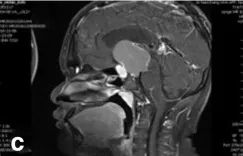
The pre- and post - operative MR images. Coronal T2-weighted magnetic resonance image. Taken before operation showed a huge cyst-solid craniopharyngioma lesion.
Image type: radiology (mri)